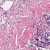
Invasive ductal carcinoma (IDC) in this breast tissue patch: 1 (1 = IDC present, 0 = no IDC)